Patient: sex M, age 60
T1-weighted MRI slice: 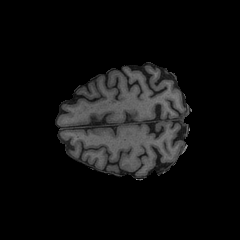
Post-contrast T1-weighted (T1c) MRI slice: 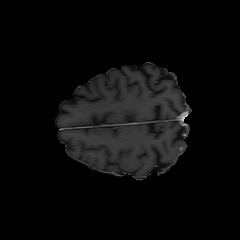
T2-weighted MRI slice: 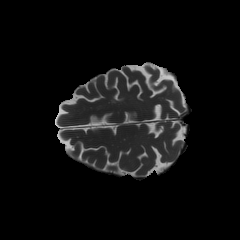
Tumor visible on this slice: no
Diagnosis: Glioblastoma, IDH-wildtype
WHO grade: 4